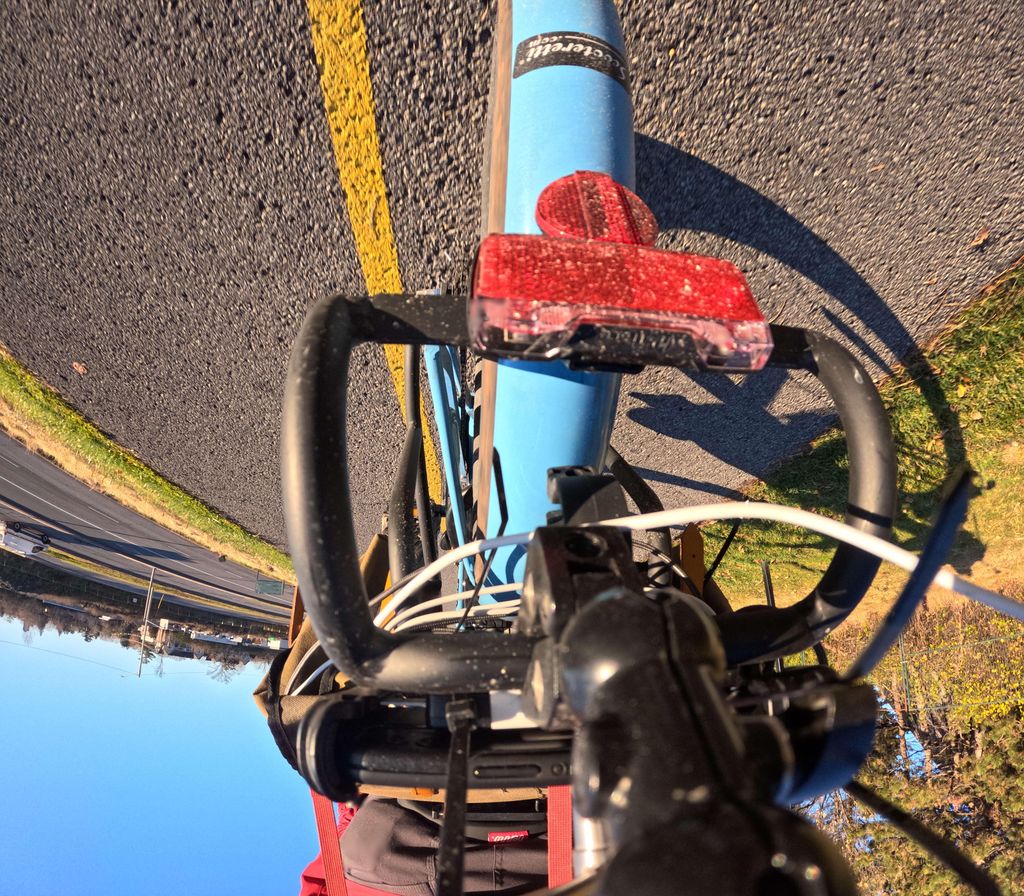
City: ottawa-gatineau